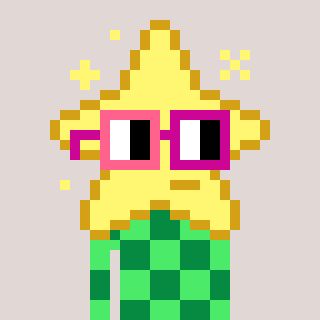
a pixel art character with square pink and red glasses, a star-shaped head and a teal-colored body on a warm background